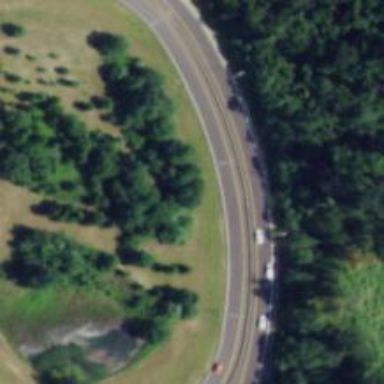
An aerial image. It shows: Asphalt motorway link with onramp.